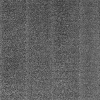
Atmospheric dust classification: dusty